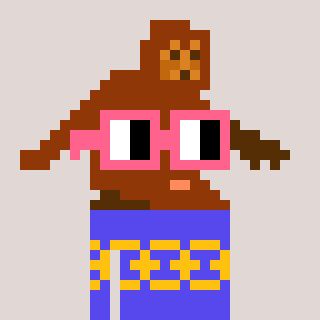
a pixel art character with square pink glasses, a bigfoot-shaped head and a computerblue-colored body on a warm background